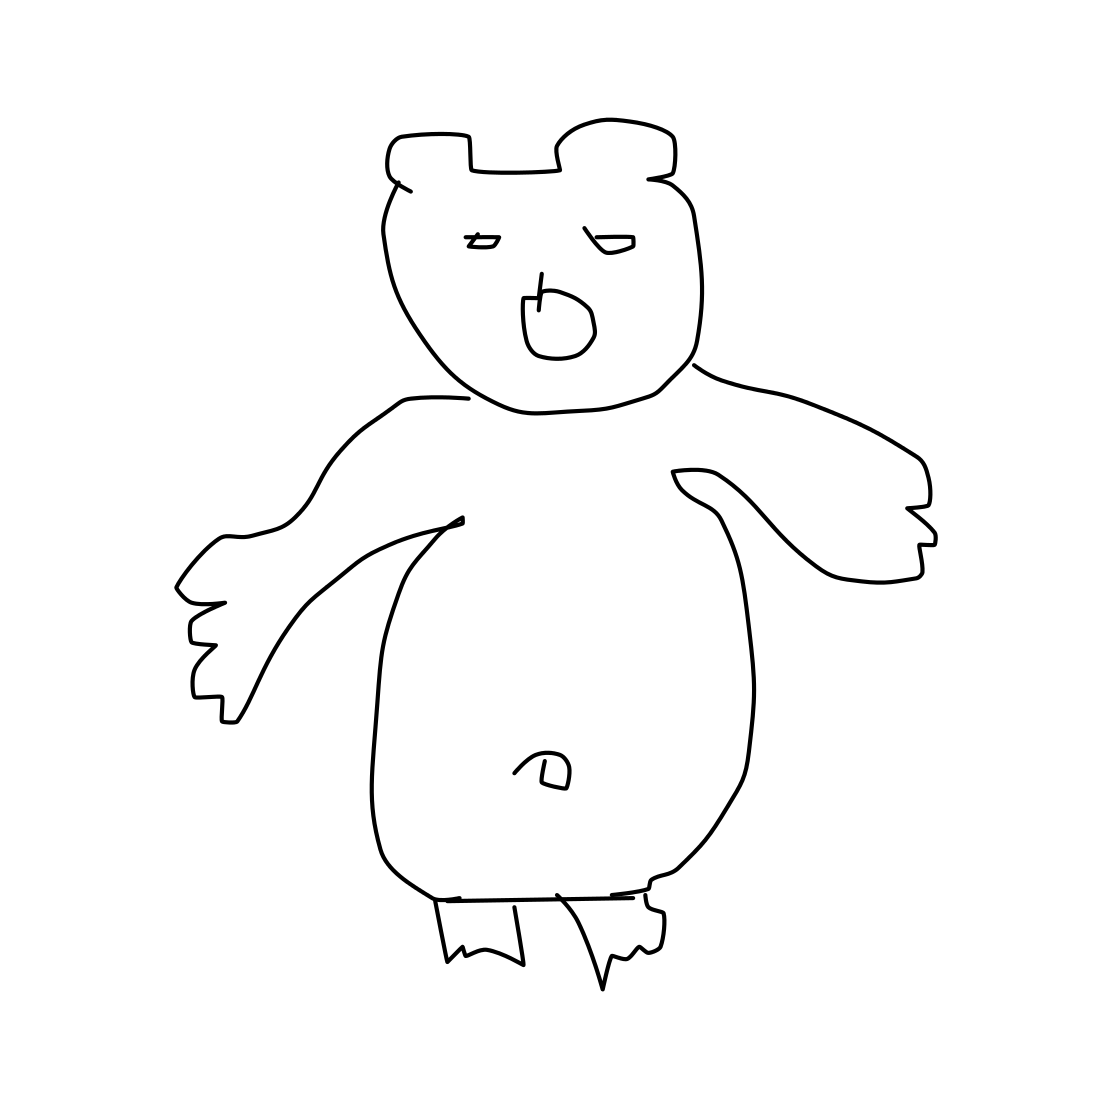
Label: panda